Interaction volume radius: 10 \u00c5
Interaction volume height: 20 \u00c5
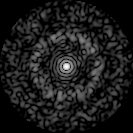
Disorder parameter: 0.8163